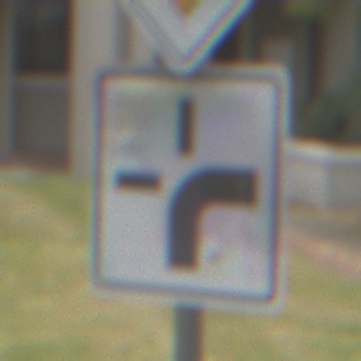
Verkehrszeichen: VerlaufVorfahrtsstrasse3
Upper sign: Vorfahrtsstrasse
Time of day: Midday
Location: Outdoor (Urban)
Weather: Overcast
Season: NotSpecified
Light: Natural